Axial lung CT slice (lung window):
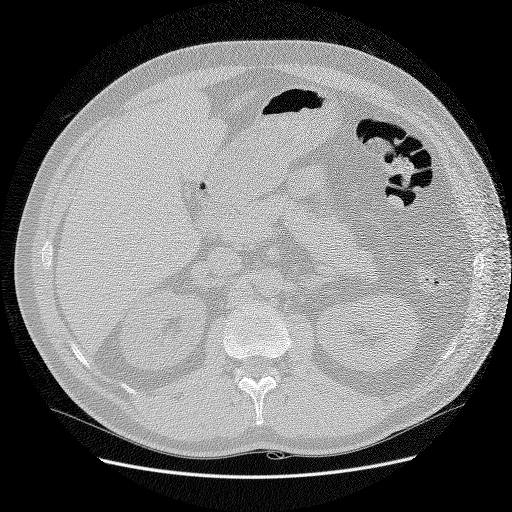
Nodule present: no